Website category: restaurant
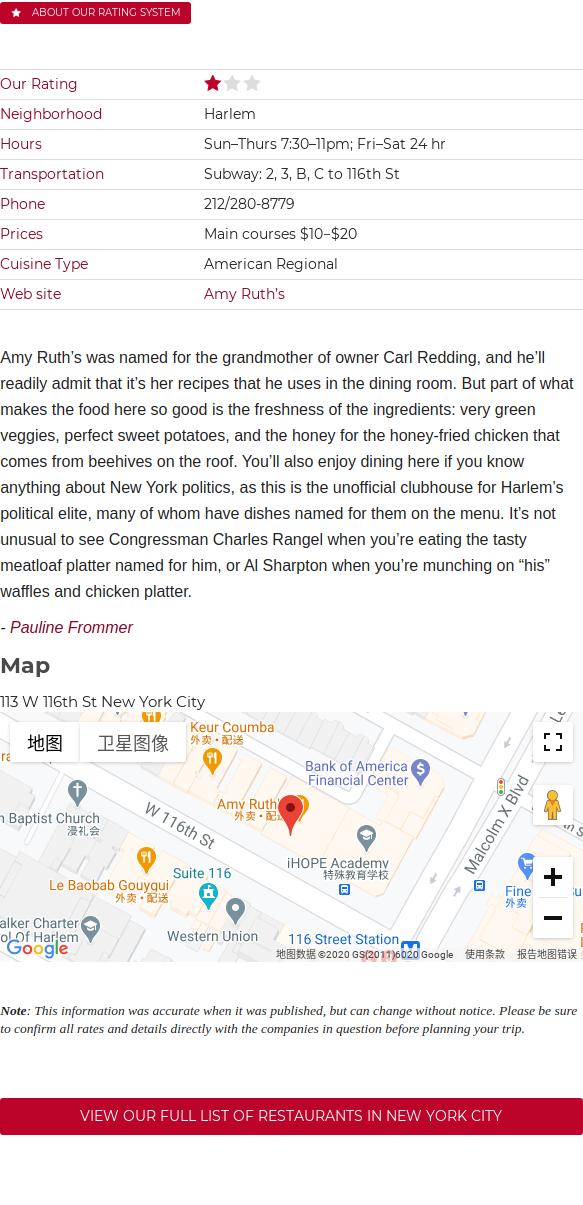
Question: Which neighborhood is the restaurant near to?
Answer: Harlem

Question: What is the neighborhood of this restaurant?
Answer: Harlem

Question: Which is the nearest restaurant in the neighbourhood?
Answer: Harlem

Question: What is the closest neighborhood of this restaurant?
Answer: Harlem

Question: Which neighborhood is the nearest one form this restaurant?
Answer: Harlem

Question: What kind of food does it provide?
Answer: American Regional

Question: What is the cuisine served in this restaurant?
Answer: American Regional

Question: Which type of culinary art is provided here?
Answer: American Regional

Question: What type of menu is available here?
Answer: American Regional

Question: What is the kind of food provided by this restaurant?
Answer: American Regional

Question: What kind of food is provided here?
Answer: American Regional

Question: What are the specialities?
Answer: American Regional

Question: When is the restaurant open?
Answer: SunThurs 7:3011pm; FriSat 24 hr

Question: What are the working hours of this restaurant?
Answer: SunThurs 7:3011pm; FriSat 24 hr

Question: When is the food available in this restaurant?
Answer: SunThurs 7:3011pm; FriSat 24 hr

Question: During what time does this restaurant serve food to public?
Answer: SunThurs 7:3011pm; FriSat 24 hr

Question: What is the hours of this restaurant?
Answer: SunThurs 7:3011pm; FriSat 24 hr

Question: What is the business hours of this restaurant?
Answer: SunThurs 7:3011pm; FriSat 24 hr

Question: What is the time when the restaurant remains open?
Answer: SunThurs 7:3011pm; FriSat 24 hr

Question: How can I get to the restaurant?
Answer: Subway: 2, 3, B, C to 116th St

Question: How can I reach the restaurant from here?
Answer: Subway: 2, 3, B, C to 116th St

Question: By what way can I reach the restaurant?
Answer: Subway: 2, 3, B, C to 116th St

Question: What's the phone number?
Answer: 212/280-8779

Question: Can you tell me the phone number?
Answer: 212/280-8779

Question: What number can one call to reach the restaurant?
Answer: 212/280-8779

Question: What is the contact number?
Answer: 212/280-8779

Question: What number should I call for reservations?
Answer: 212/280-8779

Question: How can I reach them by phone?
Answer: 212/280-8779

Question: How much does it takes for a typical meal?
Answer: Main courses $10$20

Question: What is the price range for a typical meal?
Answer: Main courses $10$20

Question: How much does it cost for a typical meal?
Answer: Main courses $10$20

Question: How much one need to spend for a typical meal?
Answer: Main courses $10$20

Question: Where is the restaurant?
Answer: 113 W 116th St New York City

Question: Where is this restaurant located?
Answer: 113 W 116th St New York City

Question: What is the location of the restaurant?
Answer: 113 W 116th St New York City

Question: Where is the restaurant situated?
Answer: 113 W 116th St New York City

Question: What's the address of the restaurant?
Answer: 113 W 116th St New York City

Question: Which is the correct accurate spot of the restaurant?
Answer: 113 W 116th St New York City

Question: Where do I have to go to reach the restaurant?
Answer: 113 W 116th St New York City